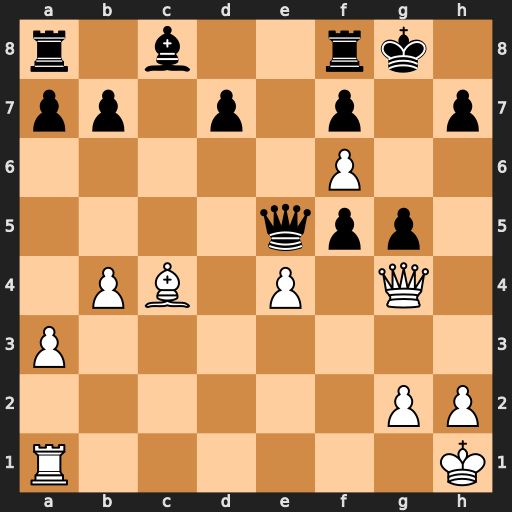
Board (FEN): r1b2rk1/pp1p1p1p/5P2/4qpp1/1PB1P1Q1/P7/6PP/R6K
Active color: w
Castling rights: -
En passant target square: -
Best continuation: Qxg5+ Kh8 Qg7#